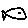
Label: fish